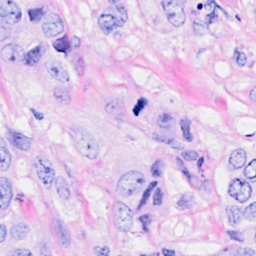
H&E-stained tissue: Breast